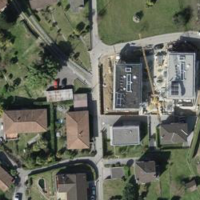
EUNIS habitat code: 55
Species observed at this site:
Polygonum aviculare